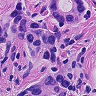
Metastatic tissue present: yes